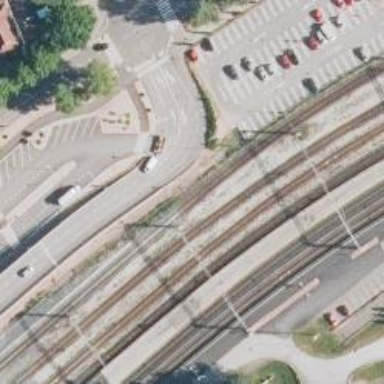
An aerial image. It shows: Railway turnout on the right side.